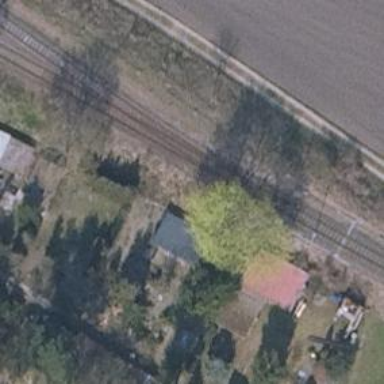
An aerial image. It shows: Railway switch.